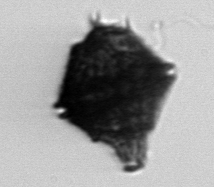
Label: Gonyaulax